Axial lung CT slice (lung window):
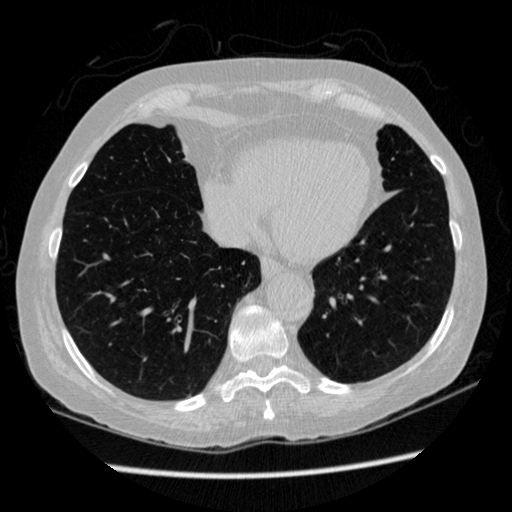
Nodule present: no